Question: I have the following code populating a select list, however each option ('link_title') has a optgroup heading above it in the list, instead of grouping options into optgroup headings:
'''
<?php
$query = mysql_query("SELECT * from link, link_category WHERE link.link_category_fk = link_category.link_category_pk ORDER BY link_category_fk, link_title ASC");
$current_subcategory = "";
while ($row = mysql_fetch_array($query)){
if ($row["link_category_name"] != $current_subcategory) {
if ($current_subcategory != "") {
echo "</optgroup>";
}
echo '<optgroup label="'.$row['link_category_name'].'">';
$current_subcategory = $row['subcategory'];
}
echo '<option value="'.$row['link'].'">'.$row['link_title'].'</option>'."
";
}
echo "</optgroup>";
?>
</select>
'''

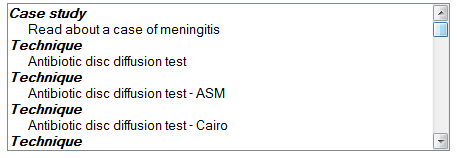
Answer: In this line:
'''
$current_subcategory = $row['subcategory'];
'''
Shouldn't "subcategory" be "link_category_name"? Granted, without seeing your database schema, I can't begin to answer that question with any certainty, but the problem appears to be that the record column subcategory's value does not match that of link_category_name (hence why your if condition is always true).